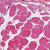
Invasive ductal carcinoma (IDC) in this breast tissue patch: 0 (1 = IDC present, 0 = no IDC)